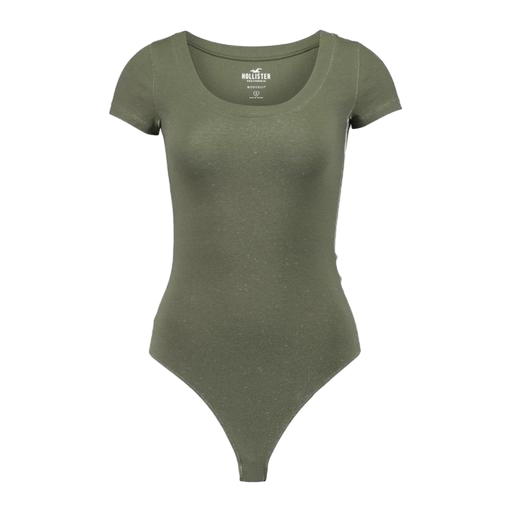
green form-fitting t-shirt, green scoop-neck tee, green scoop neck, white background